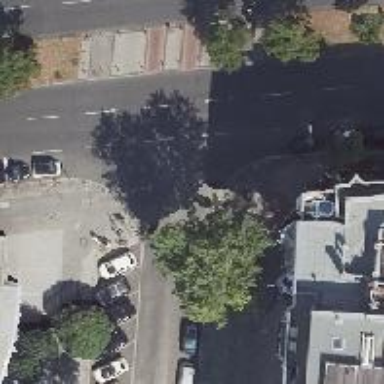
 where the left side parking is parallel."